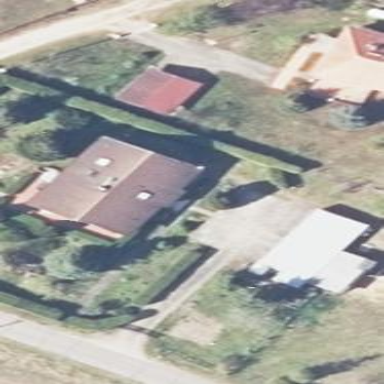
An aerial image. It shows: Building with gabled roof.